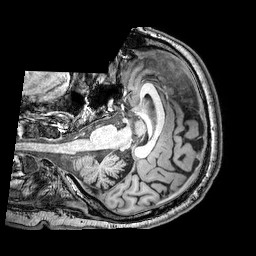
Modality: T1w
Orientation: axial
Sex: male
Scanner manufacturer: philips
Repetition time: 0.008203 s
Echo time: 0.00377 s